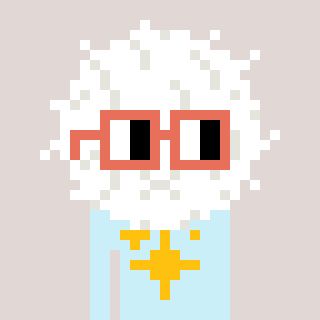
a pixel art character with square orange glasses, a cottonball-shaped head and a cold-colored body on a warm background